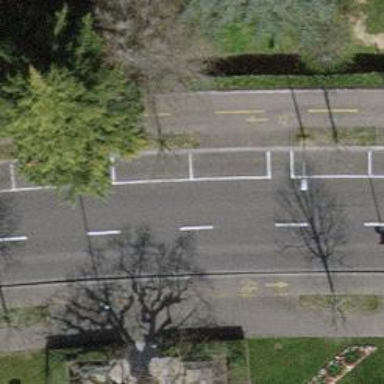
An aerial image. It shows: Avenue of trees.